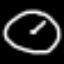
Label: clock